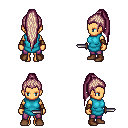
a pixel art fantasy rpg character, female body template, human, tanned skin, teal tunic, magenta pants, white blonde extra-long topknot hairstyle, cloth bracers, brown shoes, dagger, four views (front, back, left, right), 2x2 character sprite sheet, small pixel art, hard edges, no anti-aliasing